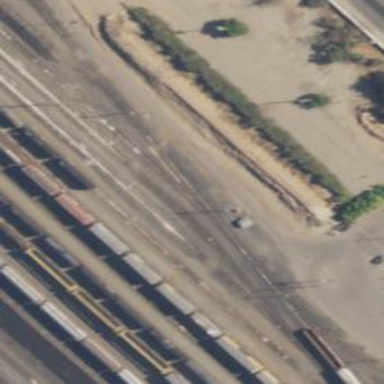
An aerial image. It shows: Railway yard.